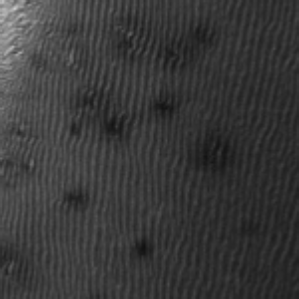
Label: frost